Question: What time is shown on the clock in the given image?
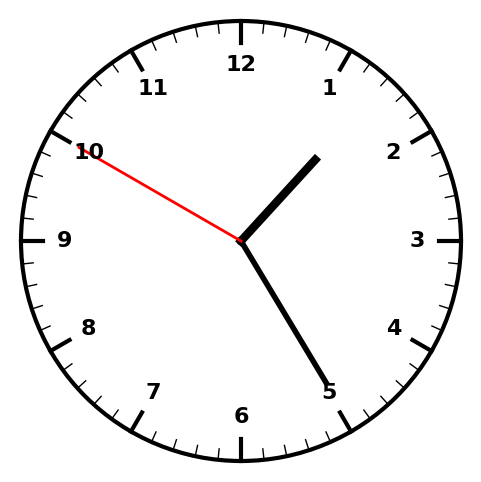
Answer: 01:24:50